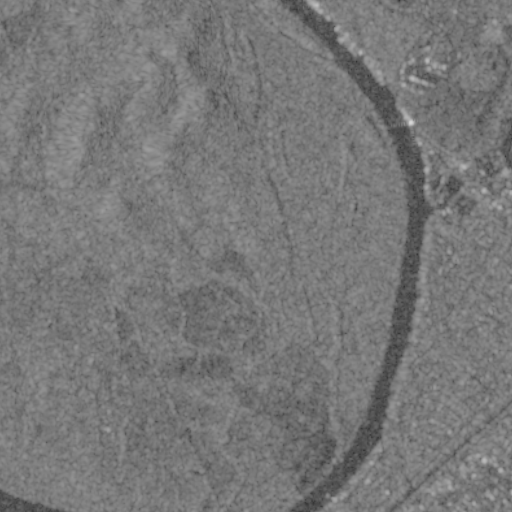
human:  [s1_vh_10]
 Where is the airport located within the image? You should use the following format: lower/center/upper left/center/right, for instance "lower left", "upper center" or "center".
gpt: The airport is located in the upper right of the image.
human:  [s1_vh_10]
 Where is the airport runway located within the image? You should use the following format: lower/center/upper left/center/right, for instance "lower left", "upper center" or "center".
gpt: The airport runway is located in the upper right of the image.
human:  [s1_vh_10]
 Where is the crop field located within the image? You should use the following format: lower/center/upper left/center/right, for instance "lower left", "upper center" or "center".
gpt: The crop field is located in the lower center of the image.
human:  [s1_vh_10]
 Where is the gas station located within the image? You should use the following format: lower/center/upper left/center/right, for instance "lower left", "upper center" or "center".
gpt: The gas station is located in the lower right of the image.
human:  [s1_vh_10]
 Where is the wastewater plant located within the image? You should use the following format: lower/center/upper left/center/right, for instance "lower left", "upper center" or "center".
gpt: The wastewater plant is located in the lower left of the image.
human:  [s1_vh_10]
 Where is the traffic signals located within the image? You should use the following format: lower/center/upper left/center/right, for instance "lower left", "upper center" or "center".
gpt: The traffic signals is located in the lower right of the image.
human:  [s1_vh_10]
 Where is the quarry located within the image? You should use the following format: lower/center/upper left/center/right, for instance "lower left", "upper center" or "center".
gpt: There is no quarry in the image.

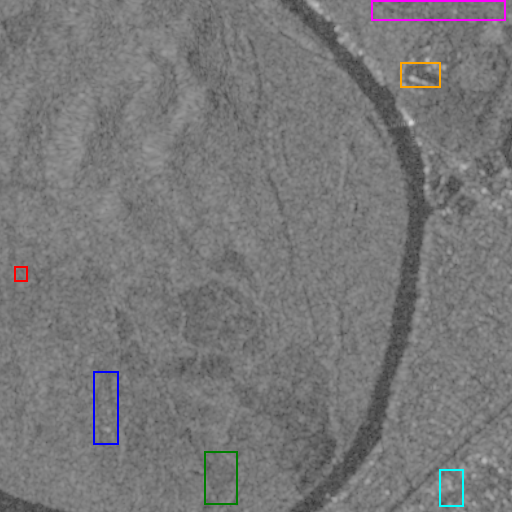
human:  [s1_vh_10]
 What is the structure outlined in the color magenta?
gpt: The structure outlined in magenta is an airport.
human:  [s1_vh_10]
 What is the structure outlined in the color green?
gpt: The structure outlined in green is a crop field.
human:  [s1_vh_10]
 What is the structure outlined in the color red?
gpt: The structure outlined in red is a park.
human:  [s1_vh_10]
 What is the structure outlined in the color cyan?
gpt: The structure outlined in cyan is a parking lot.
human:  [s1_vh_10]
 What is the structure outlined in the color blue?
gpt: The structure outlined in blue is a wastewater plant.
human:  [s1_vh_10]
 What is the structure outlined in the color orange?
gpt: The structure outlined in orange is a building.
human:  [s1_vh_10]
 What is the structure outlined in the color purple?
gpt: There is no purple outline.